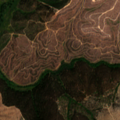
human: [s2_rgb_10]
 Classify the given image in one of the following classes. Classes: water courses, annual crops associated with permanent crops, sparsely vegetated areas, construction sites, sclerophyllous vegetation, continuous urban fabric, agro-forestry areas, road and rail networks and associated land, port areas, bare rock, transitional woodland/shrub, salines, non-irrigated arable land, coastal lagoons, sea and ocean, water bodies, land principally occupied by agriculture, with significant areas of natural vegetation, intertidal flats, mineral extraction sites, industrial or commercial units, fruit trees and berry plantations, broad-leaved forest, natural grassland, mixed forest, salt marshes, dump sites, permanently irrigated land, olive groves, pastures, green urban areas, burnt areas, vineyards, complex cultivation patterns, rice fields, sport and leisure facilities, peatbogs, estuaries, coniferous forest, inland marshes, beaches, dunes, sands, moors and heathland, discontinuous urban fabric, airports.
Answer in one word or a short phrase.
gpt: olive groves, broad-leaved forest, transitional woodland/shrub